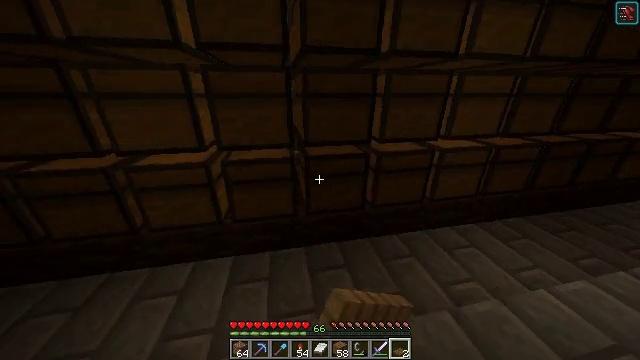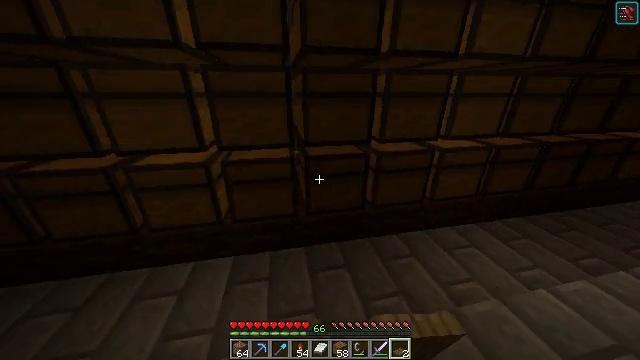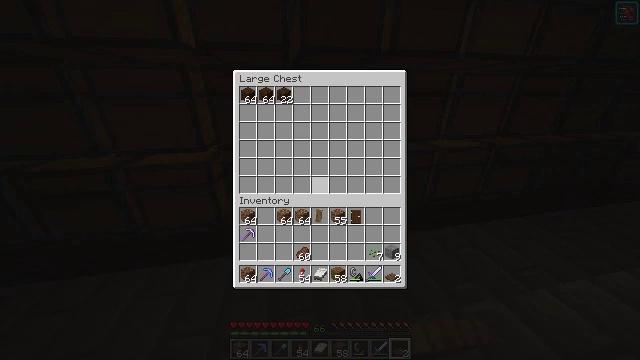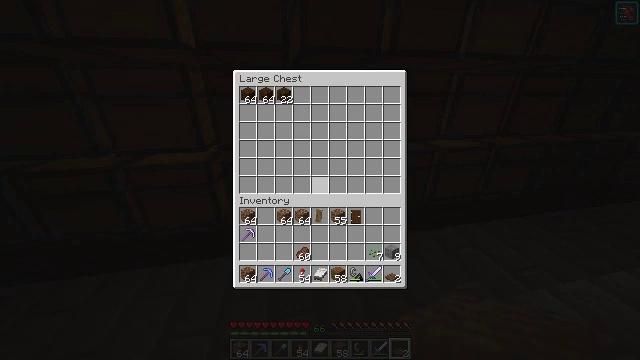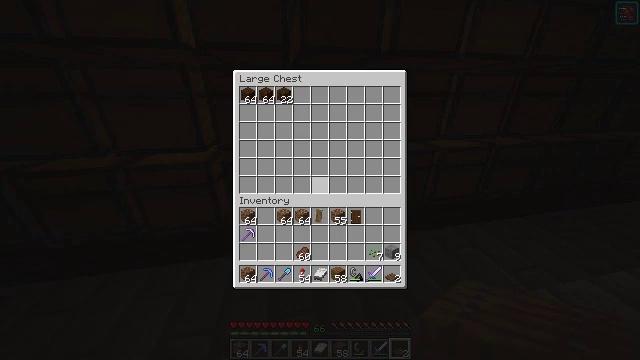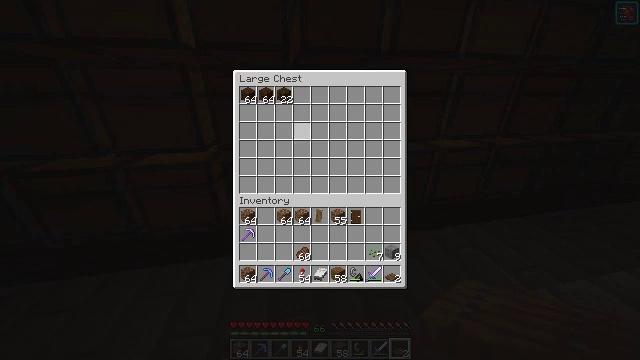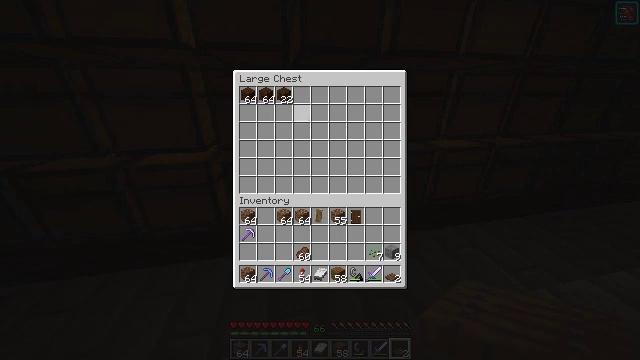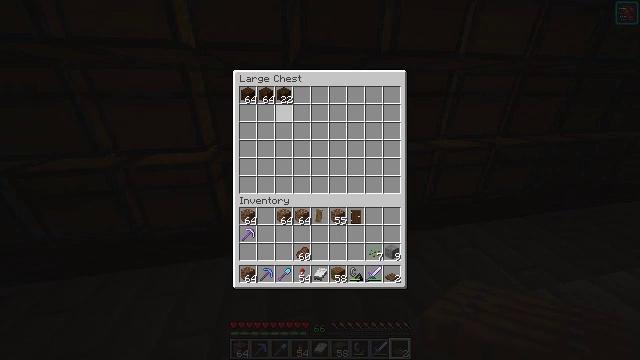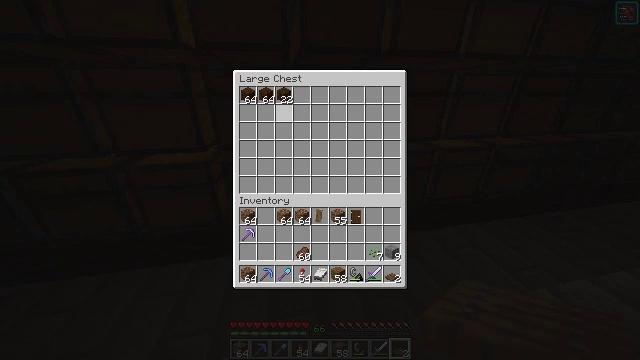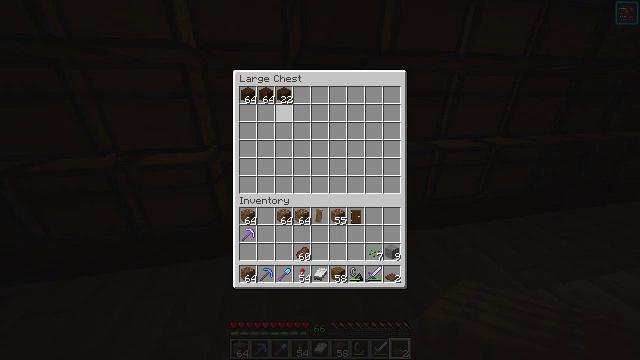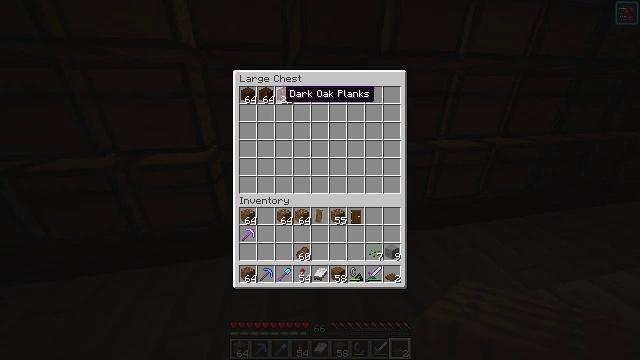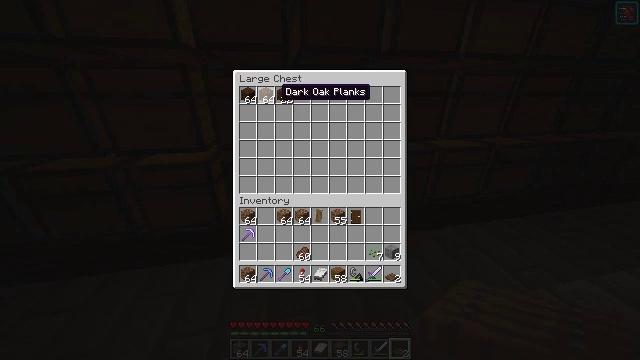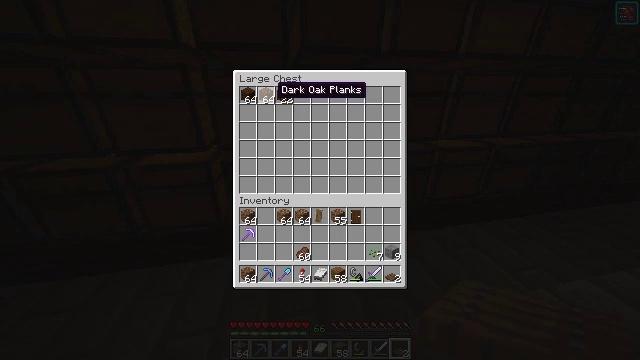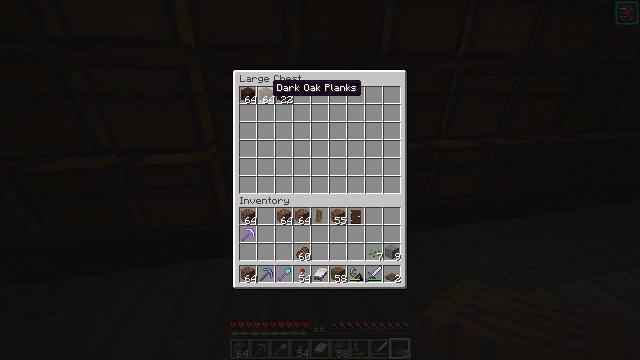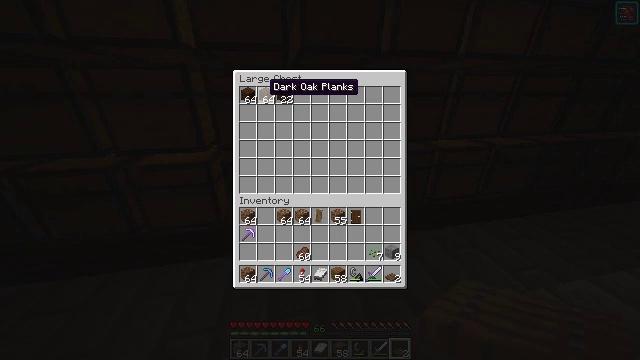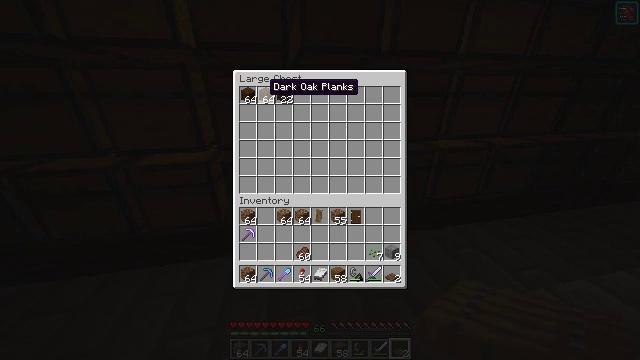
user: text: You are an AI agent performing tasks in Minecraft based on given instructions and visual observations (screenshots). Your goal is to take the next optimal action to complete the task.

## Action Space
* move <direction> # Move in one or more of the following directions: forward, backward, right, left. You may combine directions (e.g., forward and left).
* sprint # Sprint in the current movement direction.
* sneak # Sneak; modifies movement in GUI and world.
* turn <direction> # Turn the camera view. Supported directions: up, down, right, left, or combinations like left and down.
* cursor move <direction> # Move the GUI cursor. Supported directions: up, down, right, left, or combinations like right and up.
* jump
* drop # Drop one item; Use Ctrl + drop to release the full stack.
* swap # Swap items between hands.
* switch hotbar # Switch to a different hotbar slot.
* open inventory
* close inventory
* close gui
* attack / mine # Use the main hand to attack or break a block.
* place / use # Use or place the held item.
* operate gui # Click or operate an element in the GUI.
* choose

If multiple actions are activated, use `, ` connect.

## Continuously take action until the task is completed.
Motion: motion action
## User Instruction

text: Craft a dark oak trapdoor.
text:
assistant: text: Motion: no_op
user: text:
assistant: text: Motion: open gui
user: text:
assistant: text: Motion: no_op
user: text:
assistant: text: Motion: no_op
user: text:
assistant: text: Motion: cursor move left and up
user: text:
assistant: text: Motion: cursor move left and up
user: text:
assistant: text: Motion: cursor move left and up
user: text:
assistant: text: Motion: no_op
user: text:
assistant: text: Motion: no_op
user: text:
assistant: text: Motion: no_op
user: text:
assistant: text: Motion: no_op
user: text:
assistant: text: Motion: no_op
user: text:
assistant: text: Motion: no_op
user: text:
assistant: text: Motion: no_op
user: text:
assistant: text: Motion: no_op
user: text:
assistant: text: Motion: no_op
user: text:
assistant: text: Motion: no_op
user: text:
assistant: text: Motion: no_op
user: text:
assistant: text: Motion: no_op
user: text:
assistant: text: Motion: no_op
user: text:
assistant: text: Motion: no_op
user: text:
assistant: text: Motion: no_op
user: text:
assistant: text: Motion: no_op
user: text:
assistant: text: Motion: no_op
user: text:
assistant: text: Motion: no_op
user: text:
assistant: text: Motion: no_op
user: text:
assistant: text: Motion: no_op
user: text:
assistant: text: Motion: no_op
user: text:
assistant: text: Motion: no_op
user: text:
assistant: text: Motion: no_op